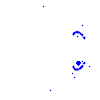
Particle: pion